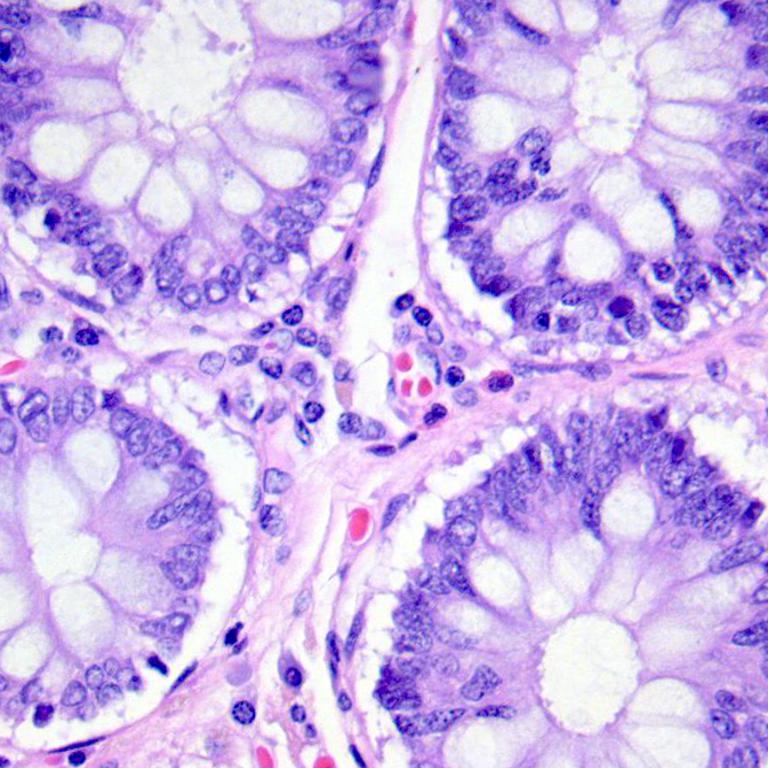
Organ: colon
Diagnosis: benign